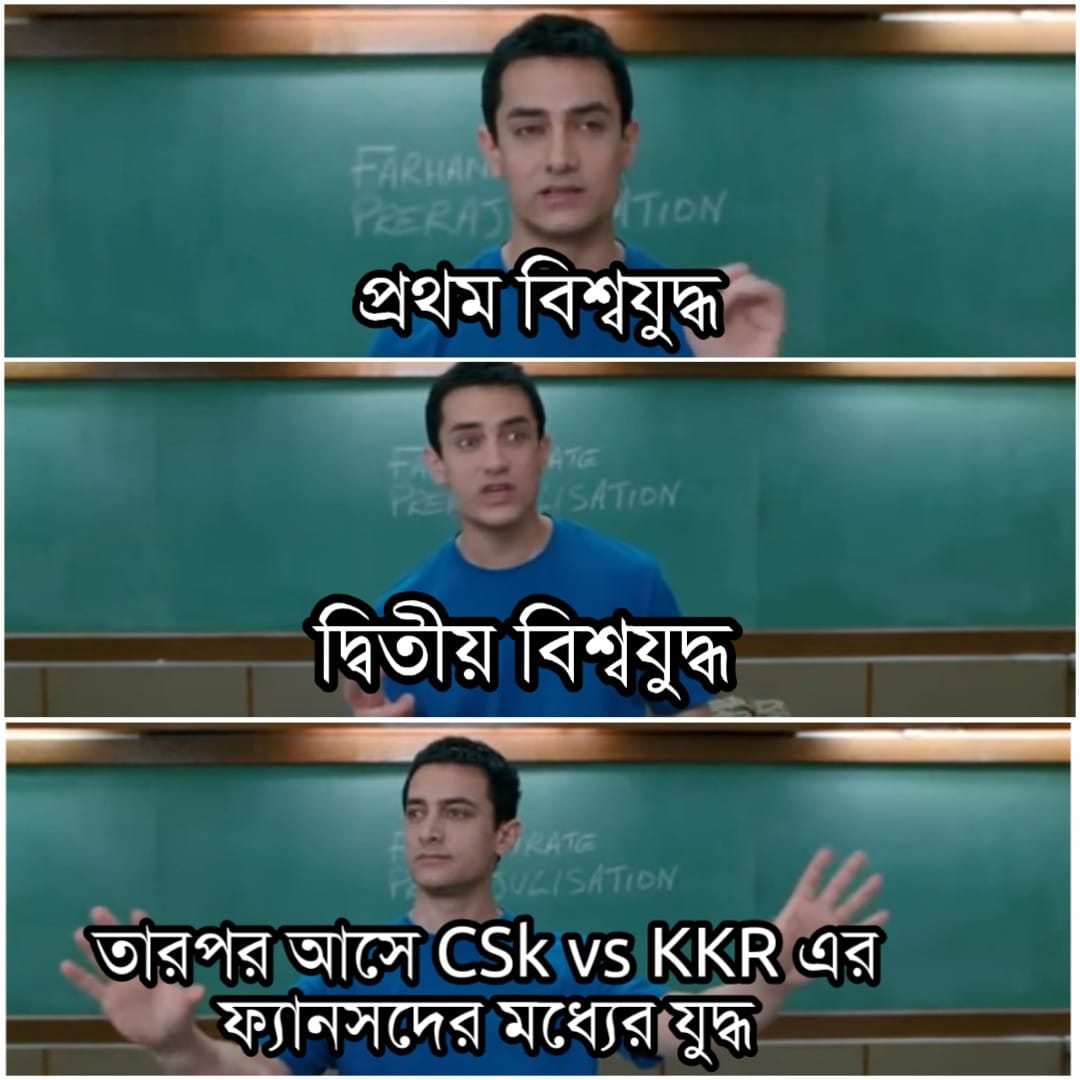
Caption: প্রথম বিশ্বযুদ্ধ  দ্বিতীয় বিশ্বযুদ্ধ    তারপর আসে CSk vs KKR  এর ফ্যানসদের মধ্যের যুদ্ধ
Label: non-hate